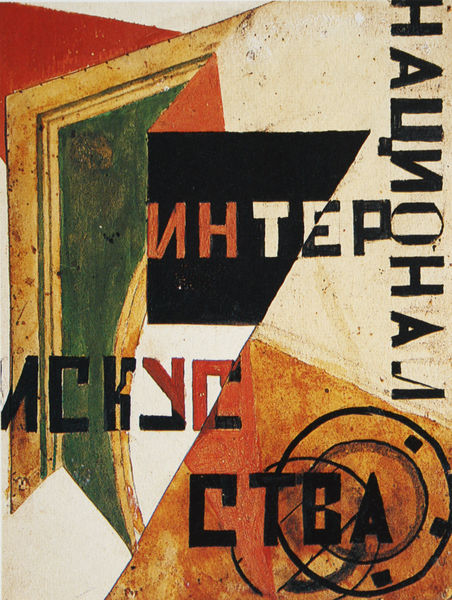
Titel: Titelblattentwurf für die Zeitschrift "Internazional iskusstwa"
Künstler: Sofia Dymschiz-Tolstaja
Standort: Moskau
Institution: Zentrales staatliches Archiv für Literatur und Kunst
Schlagwörter: rahmen, bild, felder, kreis, schrift, russland, farbe, linie, schnitt, buchstaben, russisch